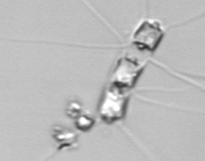
Label: Chaetoceros_didymus